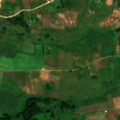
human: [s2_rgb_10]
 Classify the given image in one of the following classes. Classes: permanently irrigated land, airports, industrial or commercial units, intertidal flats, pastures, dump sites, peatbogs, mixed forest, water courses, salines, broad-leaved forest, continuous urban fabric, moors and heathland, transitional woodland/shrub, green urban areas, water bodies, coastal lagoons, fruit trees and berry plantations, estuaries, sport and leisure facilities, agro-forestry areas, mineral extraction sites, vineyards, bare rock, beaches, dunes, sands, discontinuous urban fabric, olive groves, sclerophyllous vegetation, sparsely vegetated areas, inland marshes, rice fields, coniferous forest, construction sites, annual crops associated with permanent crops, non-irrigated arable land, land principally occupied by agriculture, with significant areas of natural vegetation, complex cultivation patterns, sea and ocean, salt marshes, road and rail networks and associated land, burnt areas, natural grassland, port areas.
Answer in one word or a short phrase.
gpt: non-irrigated arable land, pastures, complex cultivation patterns, land principally occupied by agriculture, with significant areas of natural vegetation, transitional woodland/shrub